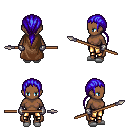
a pixel art fantasy rpg character, female body template, human, dark skin, brown cape, gold greaves, blue ponytail hairstyle, metal gloves, white slippers, spear, four views (front, back, left, right), 2x2 character sprite sheet, small pixel art, hard edges, no anti-aliasing